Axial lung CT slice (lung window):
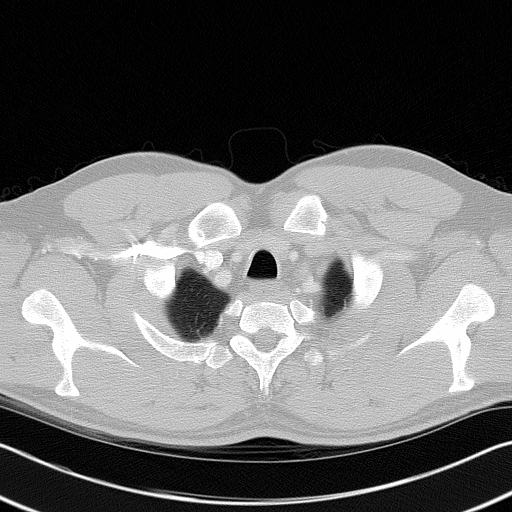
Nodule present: no